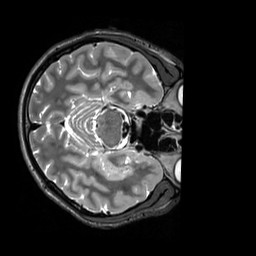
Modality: T2w
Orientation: axial
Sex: male
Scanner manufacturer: siemens
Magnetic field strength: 3 T
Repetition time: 3.2 s
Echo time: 0.409 s